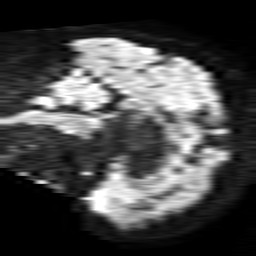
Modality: TRACE
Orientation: sagittal
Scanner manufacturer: philips
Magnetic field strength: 1.5 T
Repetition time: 4.6 s
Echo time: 0.08631 s